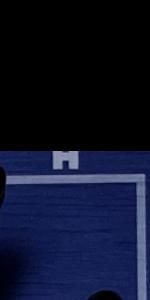
Label: Empty